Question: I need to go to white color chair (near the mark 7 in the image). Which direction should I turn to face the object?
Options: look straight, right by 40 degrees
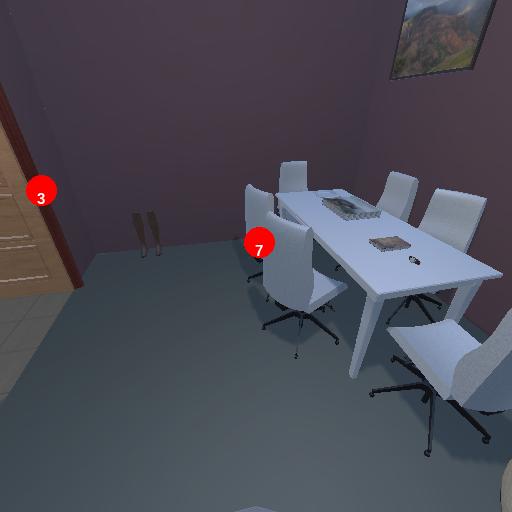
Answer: look straight